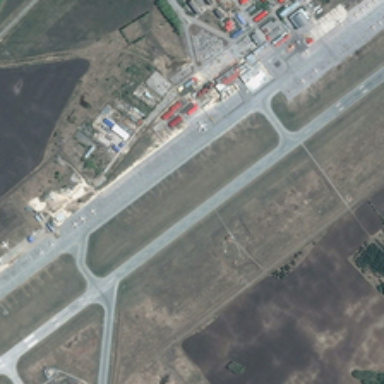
Some planes are in an airport near some buildings .